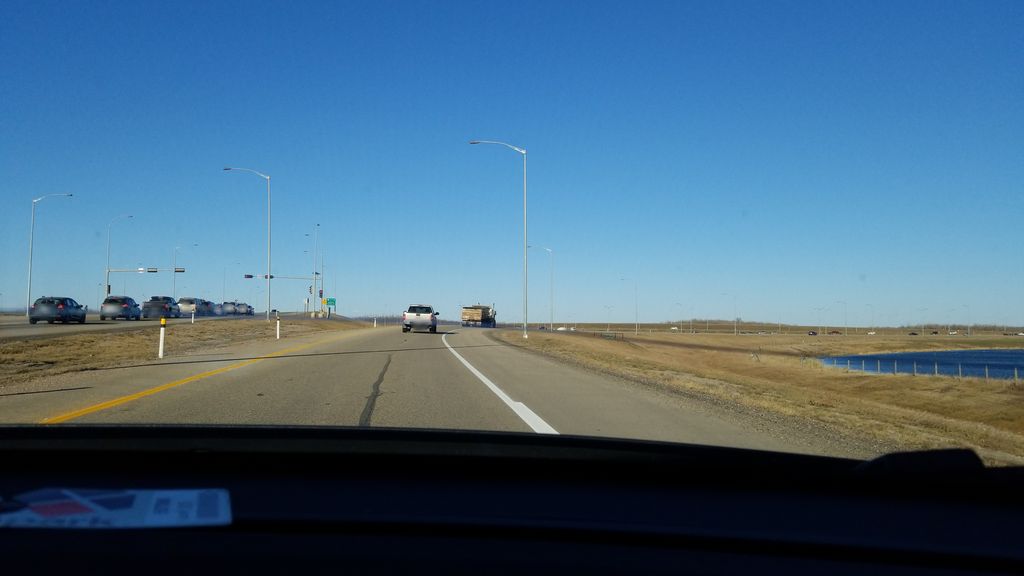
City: edmonton